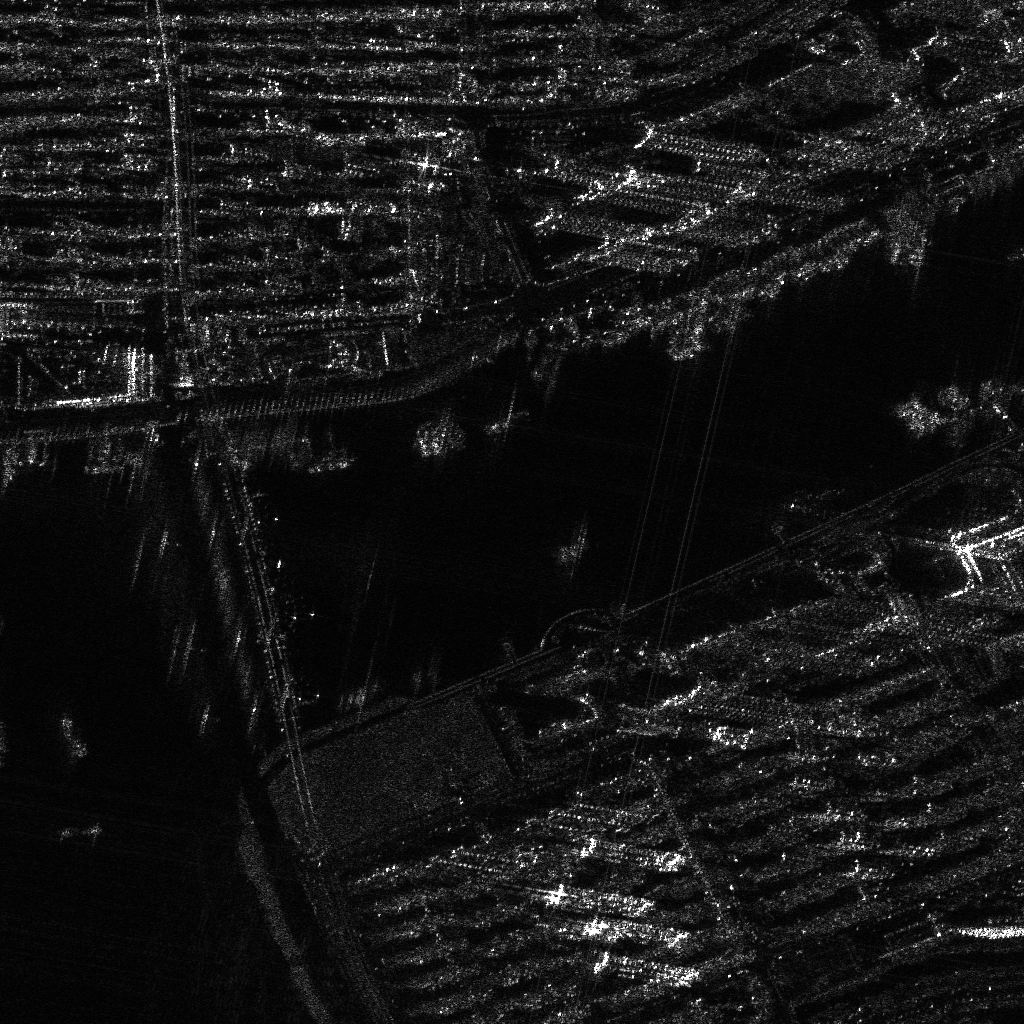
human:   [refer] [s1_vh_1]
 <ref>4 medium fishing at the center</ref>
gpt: <box>[[42, 38, 43, 43, 81], [31, 43, 33, 47, 81], [42, 41, 44, 45, 81], [42, 40, 43, 44, 81]]</box>

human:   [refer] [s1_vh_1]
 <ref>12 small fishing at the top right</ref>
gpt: <box>[[86, 24, 90, 24, 1], [86, 23, 90, 23, 1], [86, 24, 90, 25, 1], [86, 25, 89, 25, 1], [79, 23, 83, 24, 52], [78, 23, 82, 24, 53], [76, 24, 80, 25, 52], [75, 25, 79, 25, 52], [74, 25, 78, 26, 52], [73, 26, 76, 27, 52], [72, 27, 76, 27, 52], [77, 24, 81, 25, 53]]</box>

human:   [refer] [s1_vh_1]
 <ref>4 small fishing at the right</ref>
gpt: <box>[[90, 40, 90, 43, 69], [89, 39, 90, 42, 71], [88, 39, 89, 41, 64], [88, 38, 88, 41, 70]]</box>

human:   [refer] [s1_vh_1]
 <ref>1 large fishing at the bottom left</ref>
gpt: <box>[[4, 70, 9, 72, 65]]</box>